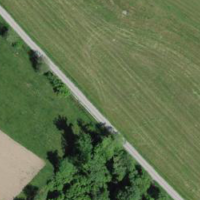
EUNIS habitat code: 52
Species observed at this site:
Filipendula ulmaria